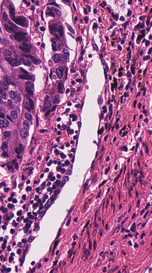
Tumor epithelial tissue: yes
Tumor-associated stroma tissue: yes
Normal tissue: no